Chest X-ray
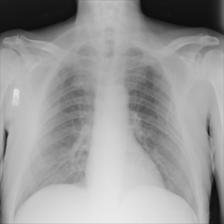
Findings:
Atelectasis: negative
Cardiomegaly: negative
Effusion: negative
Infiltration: negative
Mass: negative
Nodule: negative
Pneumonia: negative
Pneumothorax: negative
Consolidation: negative
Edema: negative
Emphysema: negative
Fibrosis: negative
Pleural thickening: negative
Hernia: negative